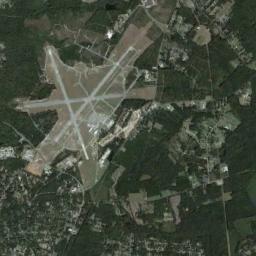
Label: airport